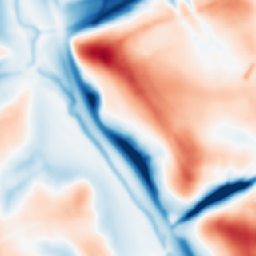
Category: multiscale
Decomposition family: dog_multiscale
Decomposition parameters: sigma_ratio: 1.6
n_scales: 5
base_sigma: 2
Upsampling method: nearest
Upsampling parameters: scale: 8
Upsampling scale: 8